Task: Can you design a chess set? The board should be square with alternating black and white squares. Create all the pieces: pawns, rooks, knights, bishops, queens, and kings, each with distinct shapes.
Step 4950:
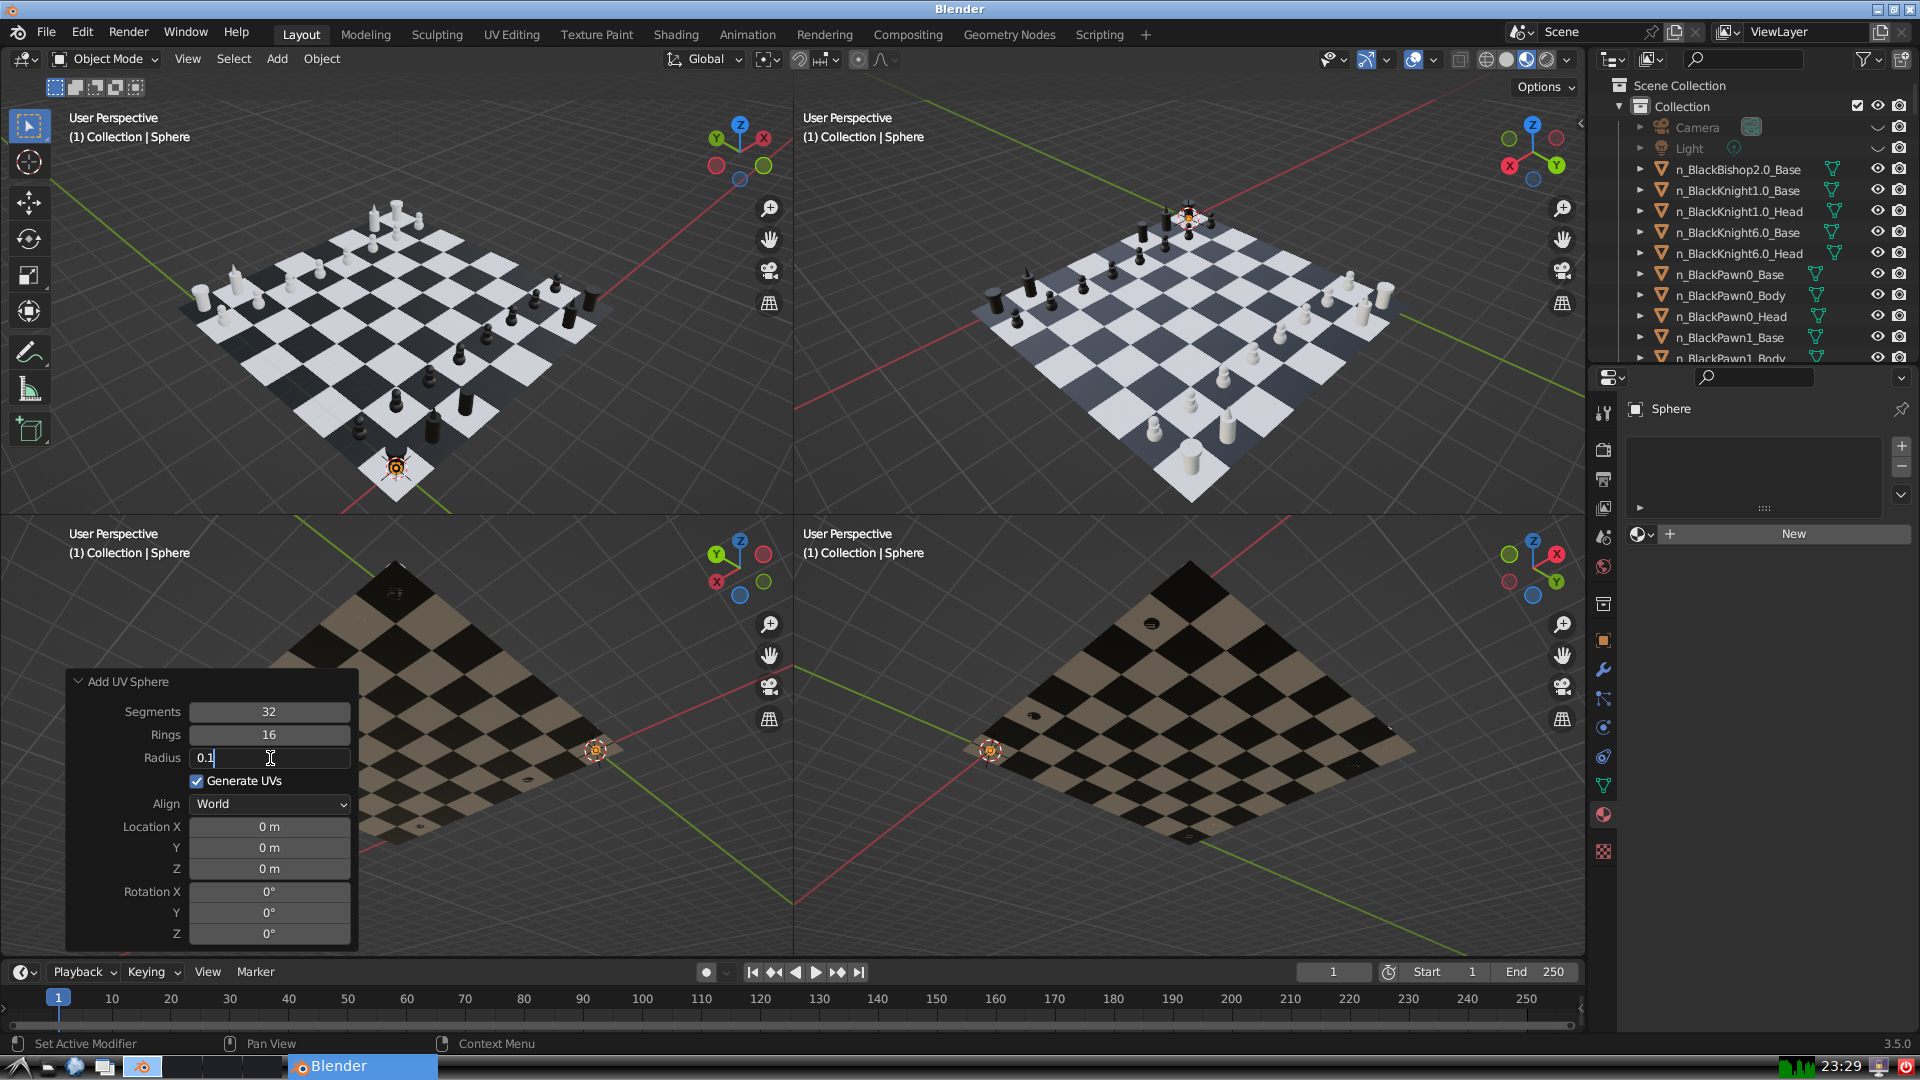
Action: {"key_press": ['Return']}